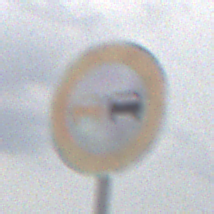
Verkehrszeichen: Ueberholverbot
Umgebung: Outdoor, Nature
Tageszeit: Midday
Wetter: PartlyCloudy
Licht: Natural
Jahreszeit: NotSpecified
Kontrast: LowContrast